Question: [
[![current result(note: image was too big to post here but just imagine all of the columned images running to the bottom of the window
'''
.wrapper {
display: grid;
grid-gap: 5px;
grid-template-columns: repeat(auto-fill, minmax(100px, 1fr));
grid-auto-rows: 75px;
}
'''
'''
<!DOCTYPE html>
<html lang="en">
<head>
<meta charset="UTF-8">
<title>CSS Grid</title>
<link rel="stylesheet" href="style.css">
</head>
<body>
<div class="wrapper">
<div class="vertical"><img src="img/p1.jpeg" alt=""></div>
<div class="horizontal"><img src="img/p15.jpeg" alt=""></div>
<div><img src="" alt=""><img src="p2.jpeg" alt=""></div>
<div class="vertical"><img src="img/p14.jpeg" alt=""></div>
<div><img src="img/p3.jpeg" alt=""></div>
<div><img src="img/p4.jpg" alt=""></div>
<div class="horizontal"><img src="img/p7.jpeg" alt=""></div>
<div><img src="img/p8.jpeg" alt=""></div>
<div class="vertical"><img src="img/p9.jpeg" alt=""></div>
</div>
</body>
</html>
'''
> my codes the same as the guys is in the video, in fact everything was easy as can be till i got here. heres a link to the video-- <URL>. I'm at 29:55
]<URL>
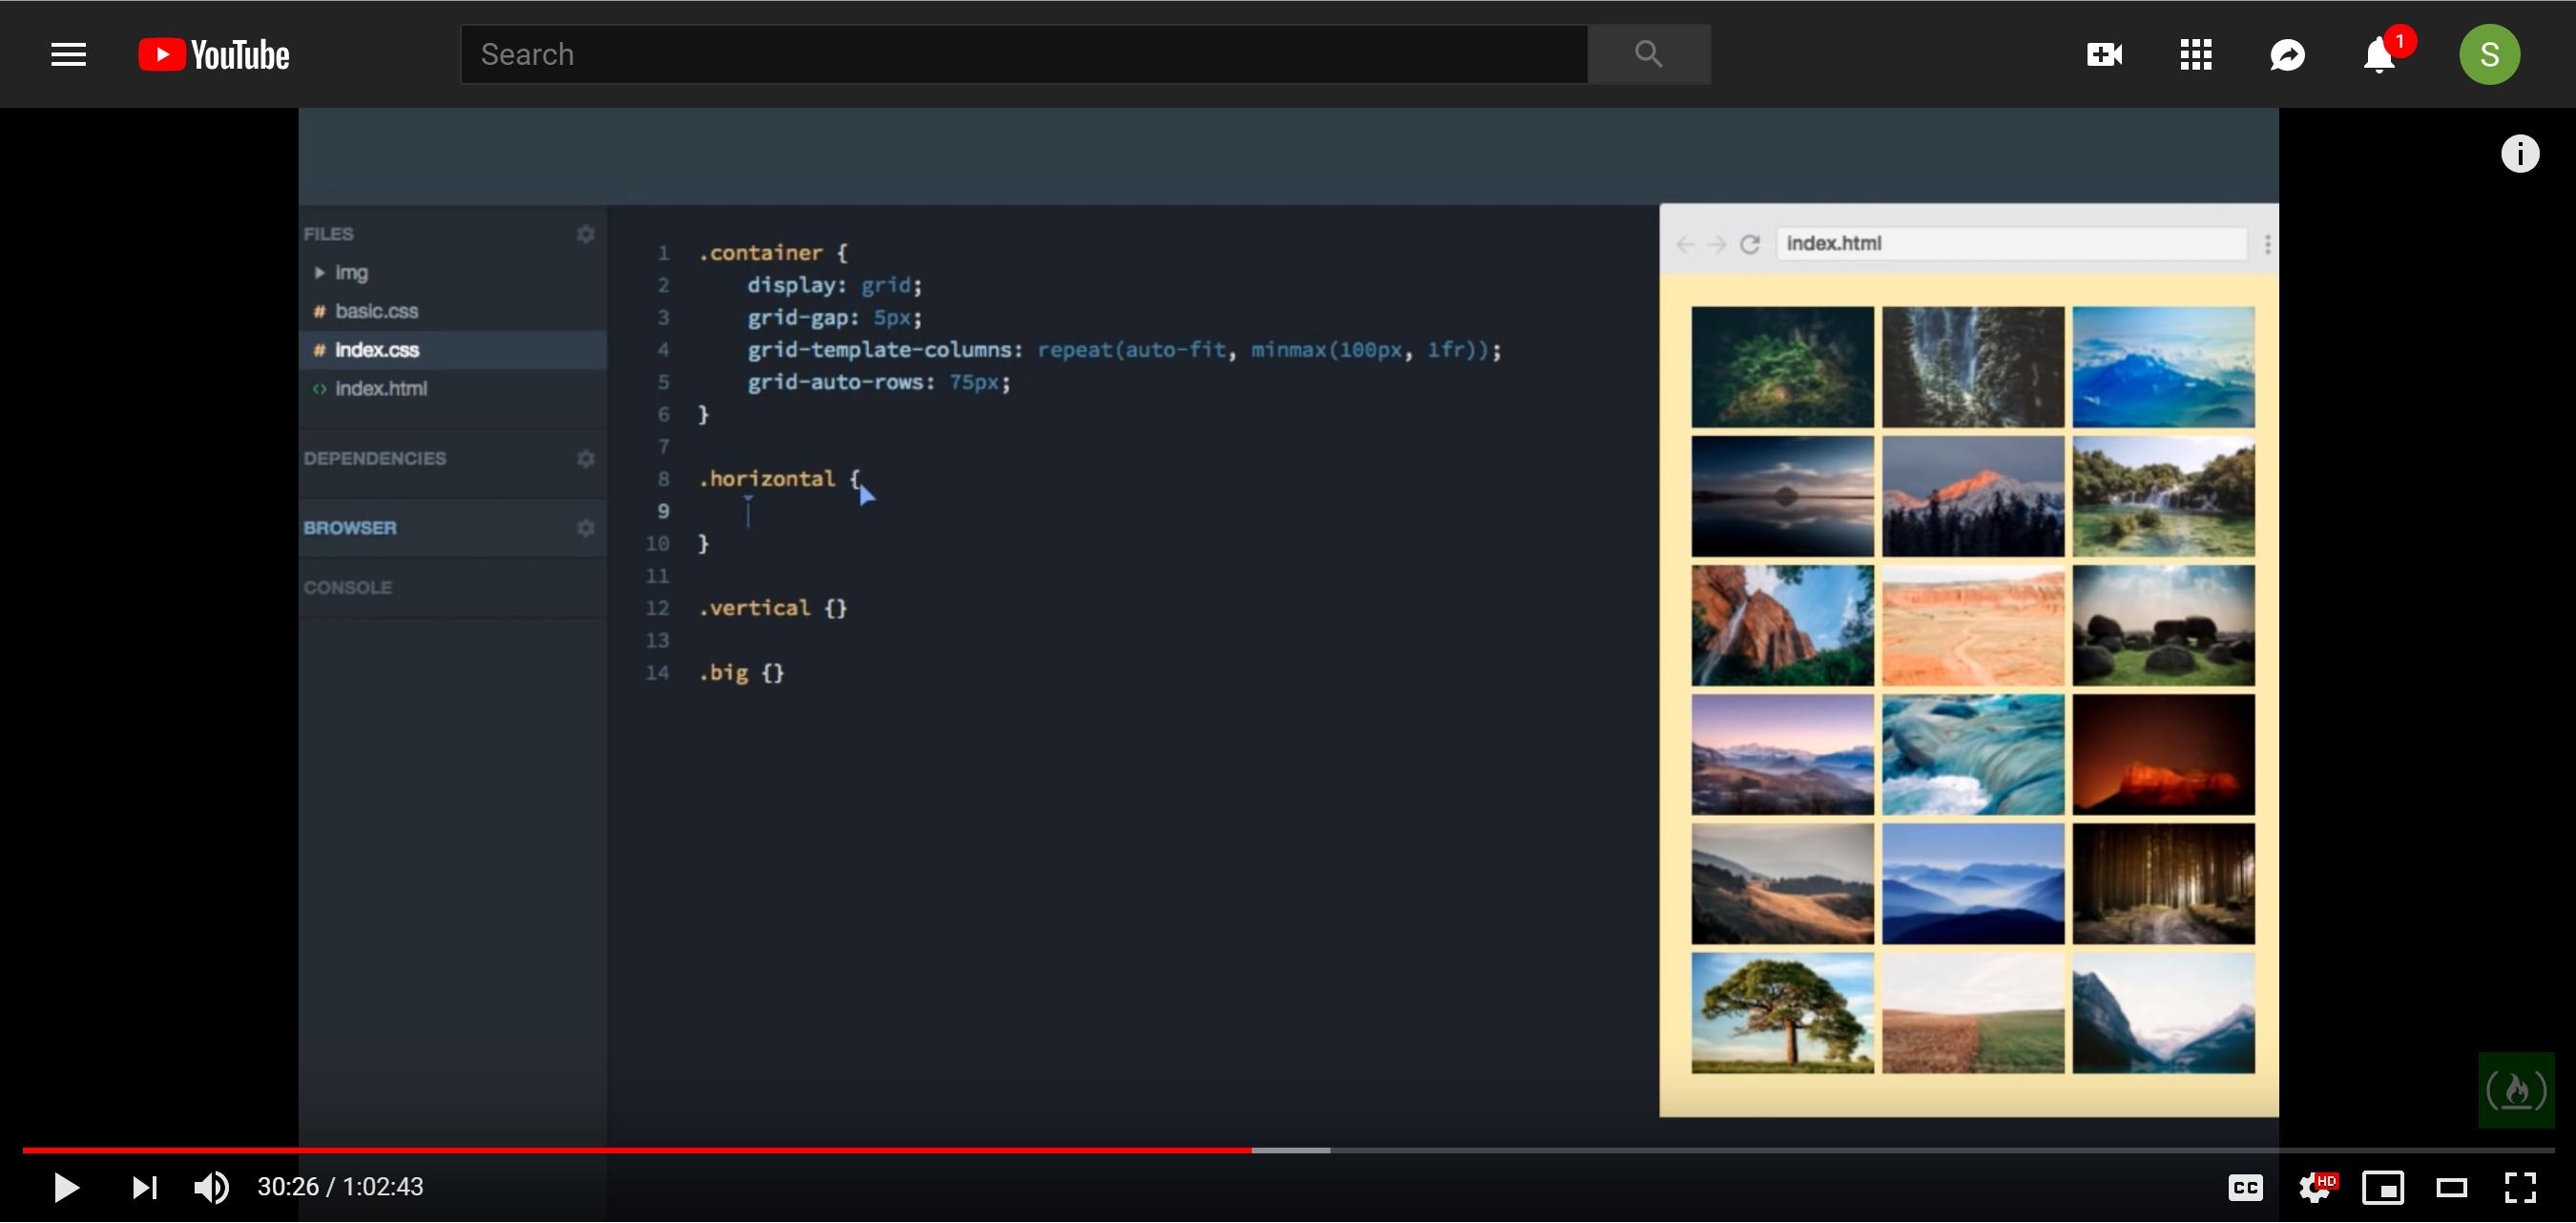
Answer: I do not know if the video mentions it, but adding...
'''
img{
height:100%;
width:100%;
object-fit:cover;
}
'''
... to your images all become similar to your desired result!
'''
.wrapper {
display: grid;
grid-gap: 5px;
grid-template-columns: repeat(auto-fill, minmax(100px, 1fr));
grid-auto-rows: 75px;
}
img{
height:100%;
width:100%;
object-fit:cover;
}
'''
'''
<div class="wrapper">
<div class="vertical"><img src="https://picsum.photos/100/75" alt=""></div>
<div class="horizontal"><img src="https://picsum.photos/100/75" alt=""></div>
<div><img src="https://picsum.photos/100/75" alt=""></div>
<div class="vertical"><img src="https://picsum.photos/100/75" alt=""></div>
<div><img src="https://picsum.photos/100/75" alt=""></div>
<div><img src="https://picsum.photos/100/75" alt=""></div>
<div class="horizontal"><img src="https://picsum.photos/100/75" alt=""></div>
<div><img src="https://picsum.photos/100/75" alt=""></div>
<div class="vertical"><img src="https://picsum.photos/100/75" alt=""></div>
</div>
'''